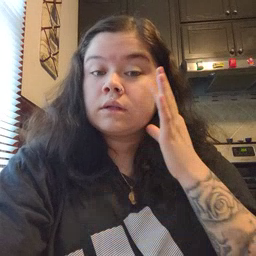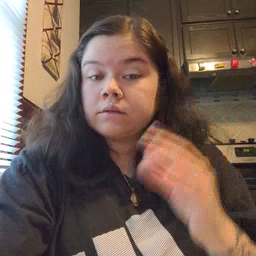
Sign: cat